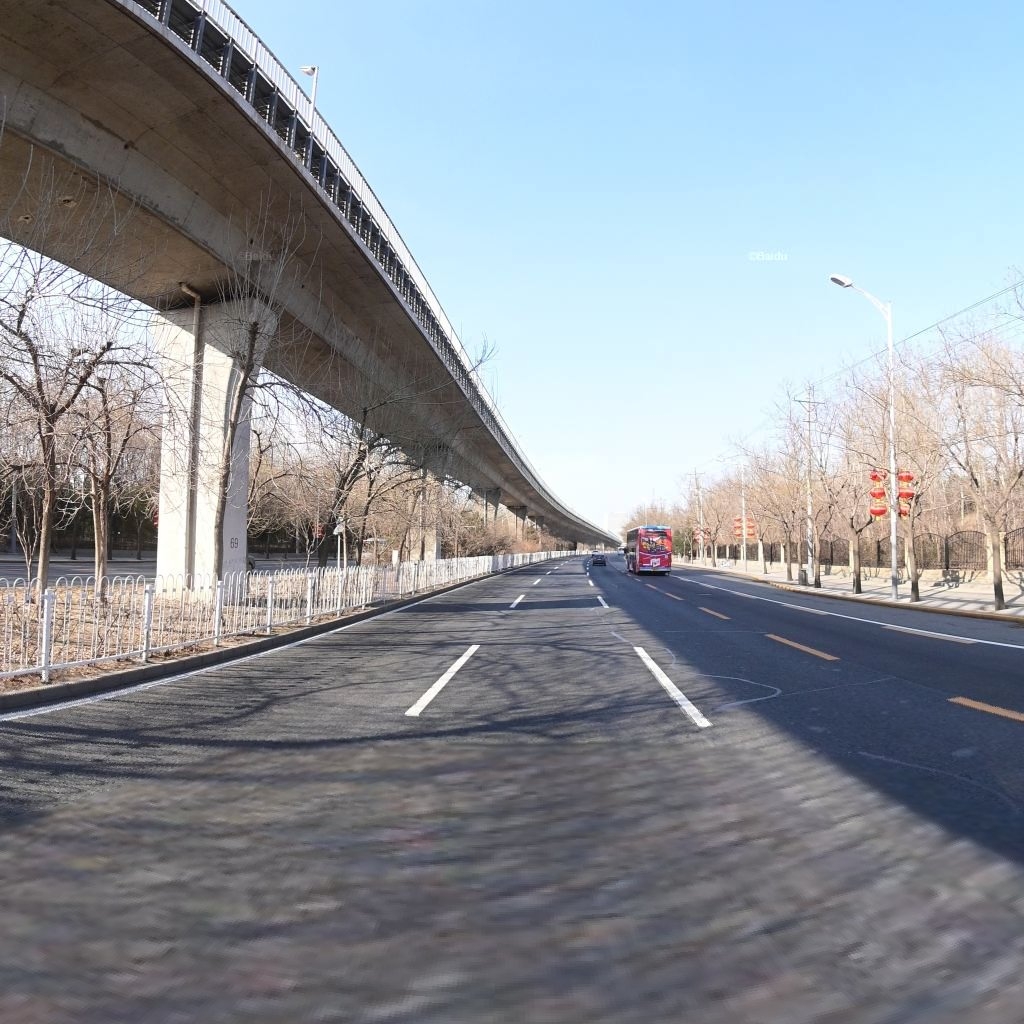
Region: Chaoyang
Road damage annotations: transverse patch, longitudinal patch, longitudinal crack, longitudinal patch, transverse patch